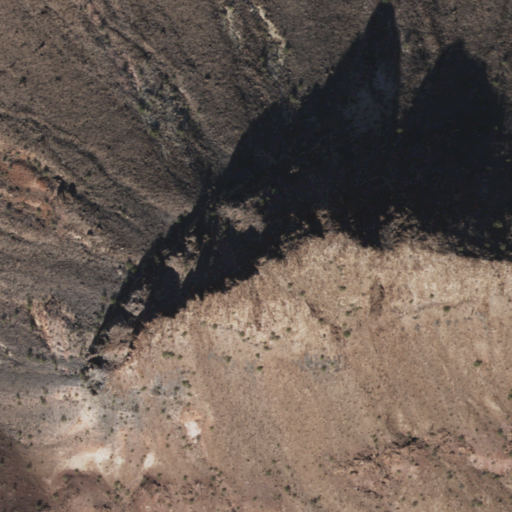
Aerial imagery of mountain in Arizona named Lonesome Peak containing only shrub